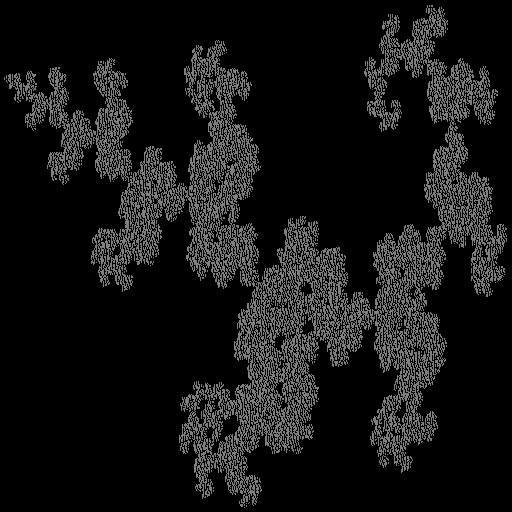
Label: a2